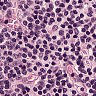
Metastatic tissue present: no